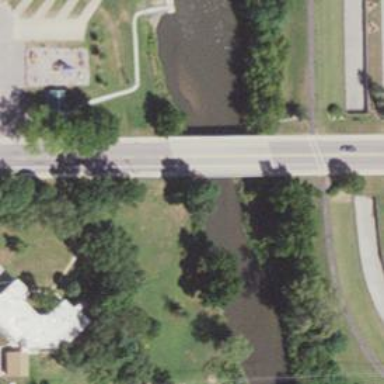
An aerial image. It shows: Footway on bridge.